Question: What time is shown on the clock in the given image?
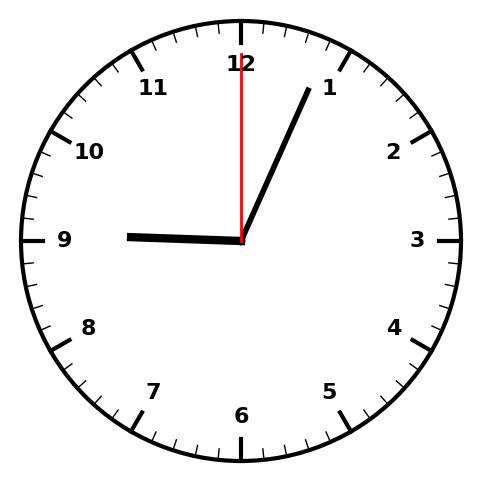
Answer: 09:04:00